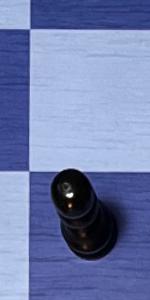
Label: Pawn_Black